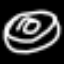
Label: donut